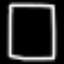
Label: square